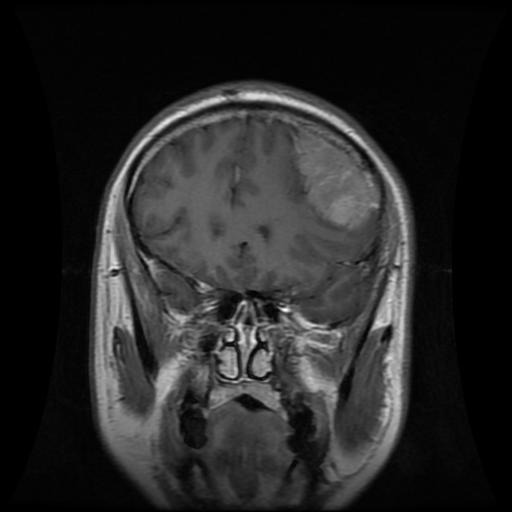
Label: meningioma